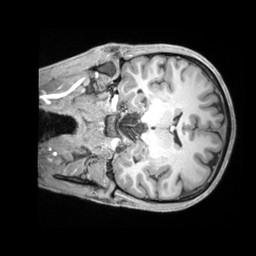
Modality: T1w
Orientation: coronal
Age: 25
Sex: male
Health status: ill
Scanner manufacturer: siemens
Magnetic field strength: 3 T
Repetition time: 2.2 s
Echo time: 0.00218 s